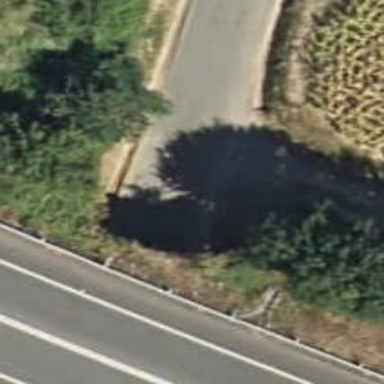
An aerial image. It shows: Unclassified road with tunnel.